Field crop: maize
Growth stage: 2
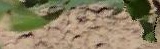
Species: maize